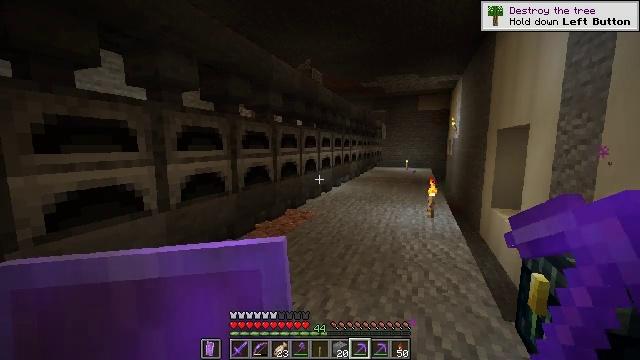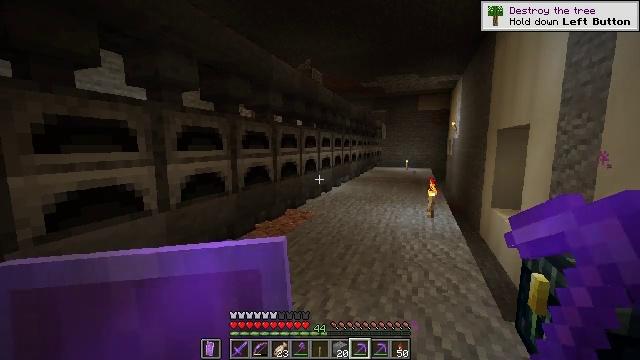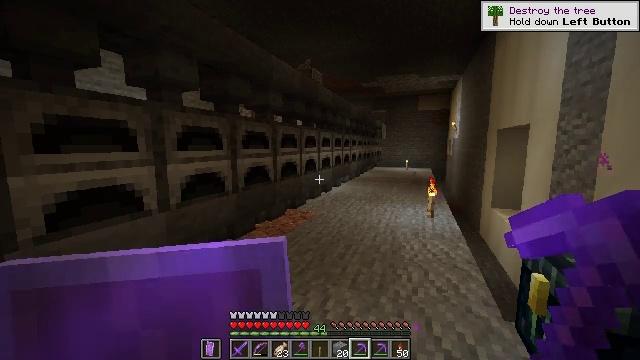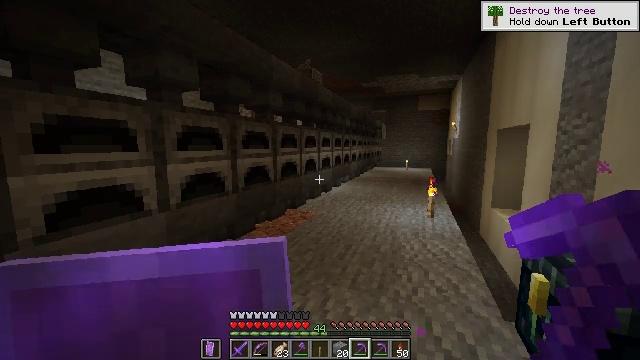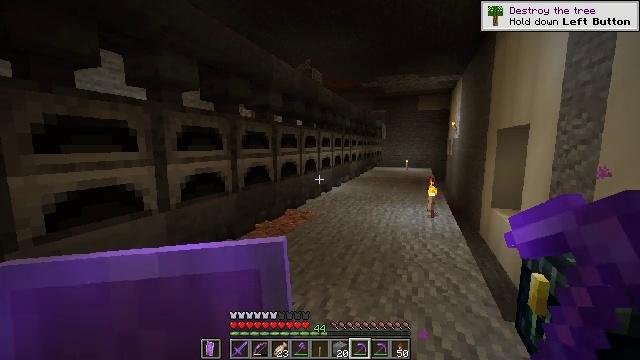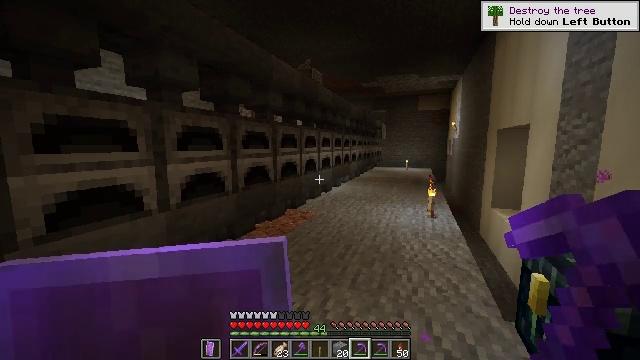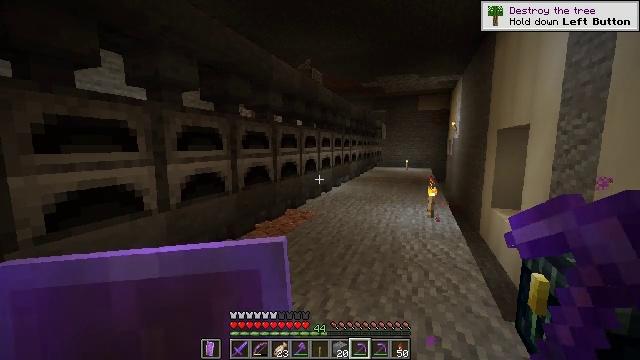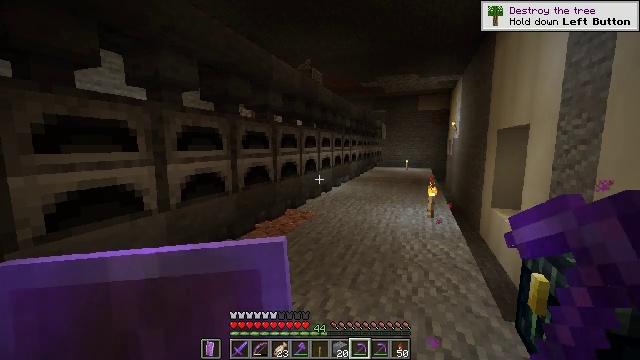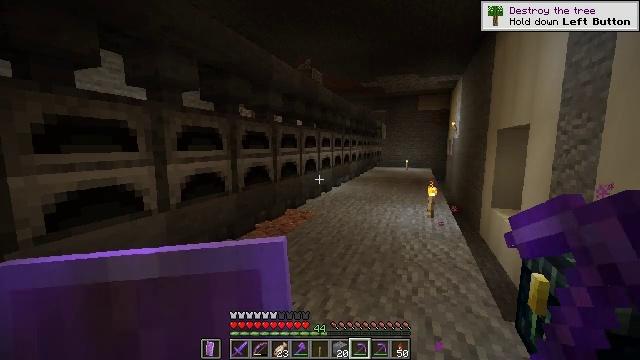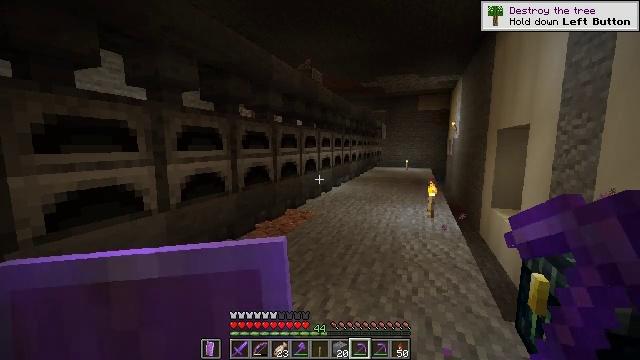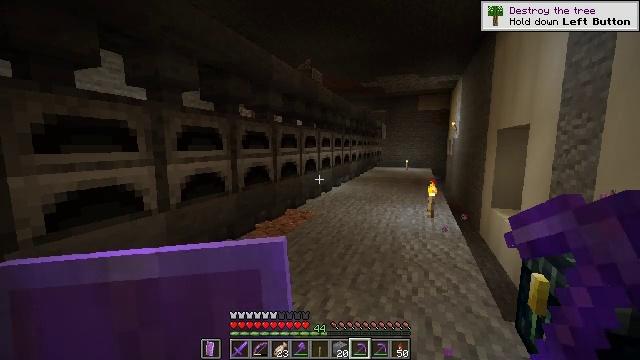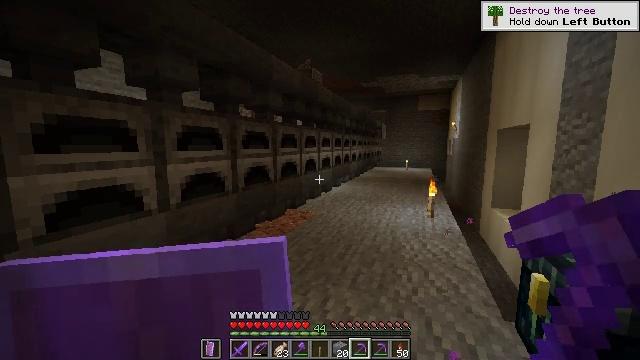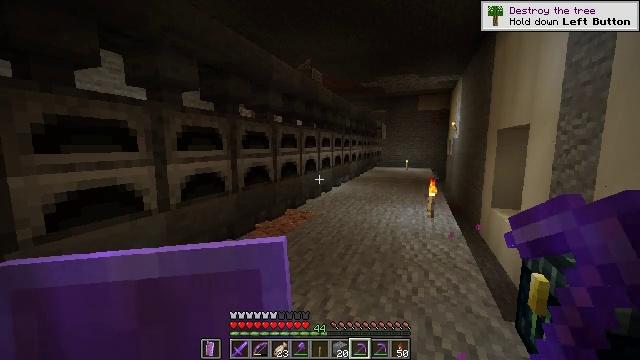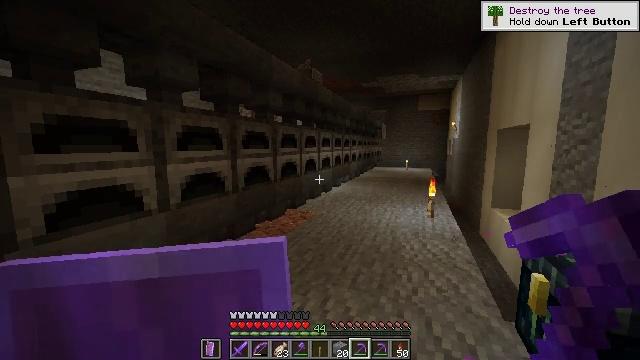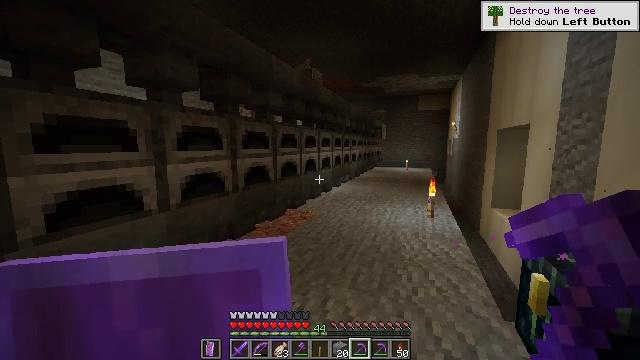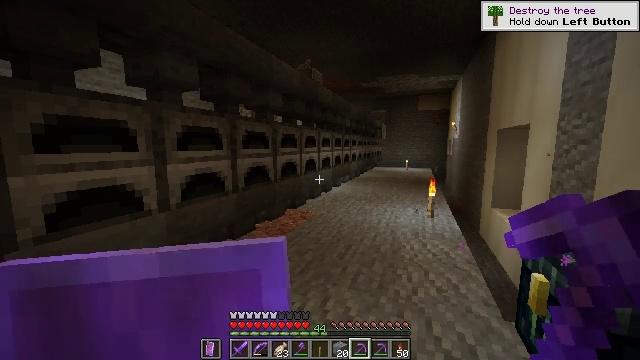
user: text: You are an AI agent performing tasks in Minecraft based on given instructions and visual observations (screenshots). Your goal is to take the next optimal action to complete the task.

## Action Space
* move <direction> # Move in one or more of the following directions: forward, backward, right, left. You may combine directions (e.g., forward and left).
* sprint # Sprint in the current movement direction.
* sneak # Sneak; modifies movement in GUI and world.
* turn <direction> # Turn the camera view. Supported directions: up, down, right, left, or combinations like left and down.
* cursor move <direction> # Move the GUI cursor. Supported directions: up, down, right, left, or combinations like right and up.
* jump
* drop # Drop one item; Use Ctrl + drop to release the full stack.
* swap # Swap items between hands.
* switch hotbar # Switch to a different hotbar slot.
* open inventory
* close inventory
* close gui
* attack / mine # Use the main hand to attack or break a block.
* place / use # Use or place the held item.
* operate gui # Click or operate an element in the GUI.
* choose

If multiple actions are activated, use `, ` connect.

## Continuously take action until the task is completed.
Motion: motion action
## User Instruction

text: craft item air
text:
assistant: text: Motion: no_op
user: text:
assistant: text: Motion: no_op
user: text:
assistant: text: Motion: no_op
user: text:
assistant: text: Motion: no_op
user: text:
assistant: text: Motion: no_op
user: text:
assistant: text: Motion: no_op
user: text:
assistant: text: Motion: no_op
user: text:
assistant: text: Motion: no_op
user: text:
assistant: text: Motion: no_op
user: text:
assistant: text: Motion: no_op
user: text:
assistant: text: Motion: no_op
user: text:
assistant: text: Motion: no_op
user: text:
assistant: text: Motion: no_op
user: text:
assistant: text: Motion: no_op
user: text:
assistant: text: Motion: no_op
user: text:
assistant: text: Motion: no_op
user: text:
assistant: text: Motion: no_op
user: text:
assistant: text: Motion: no_op
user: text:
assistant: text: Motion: no_op
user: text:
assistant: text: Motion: no_op
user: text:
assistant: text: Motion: no_op
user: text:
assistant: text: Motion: no_op
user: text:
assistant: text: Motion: no_op
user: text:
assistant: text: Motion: no_op
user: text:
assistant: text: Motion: no_op
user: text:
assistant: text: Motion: no_op
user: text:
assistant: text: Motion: no_op
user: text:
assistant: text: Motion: no_op
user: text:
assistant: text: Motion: no_op
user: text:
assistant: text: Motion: no_op